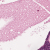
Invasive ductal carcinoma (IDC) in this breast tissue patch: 0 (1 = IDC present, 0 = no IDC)